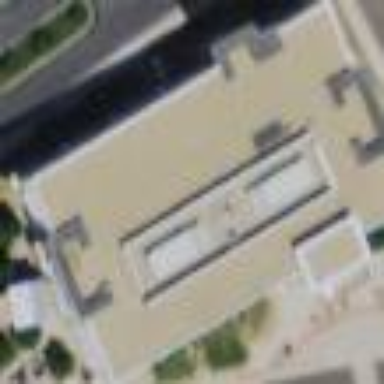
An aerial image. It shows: Hospital building.